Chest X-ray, AP view. Patient: 35 years old, sex M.
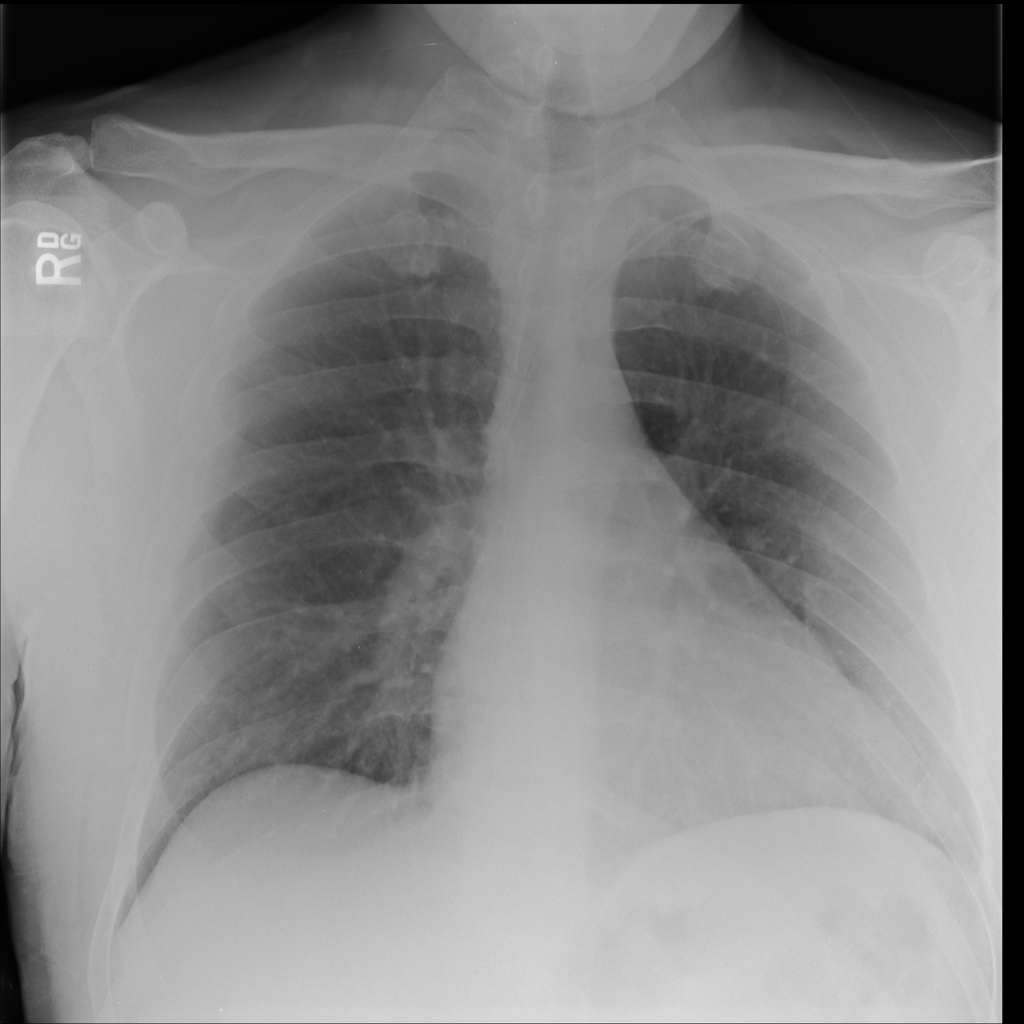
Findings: No Finding